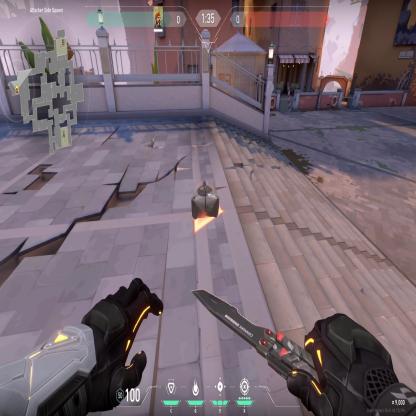
Label: dropped spike